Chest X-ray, PA view. Patient: 59 years old, sex M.
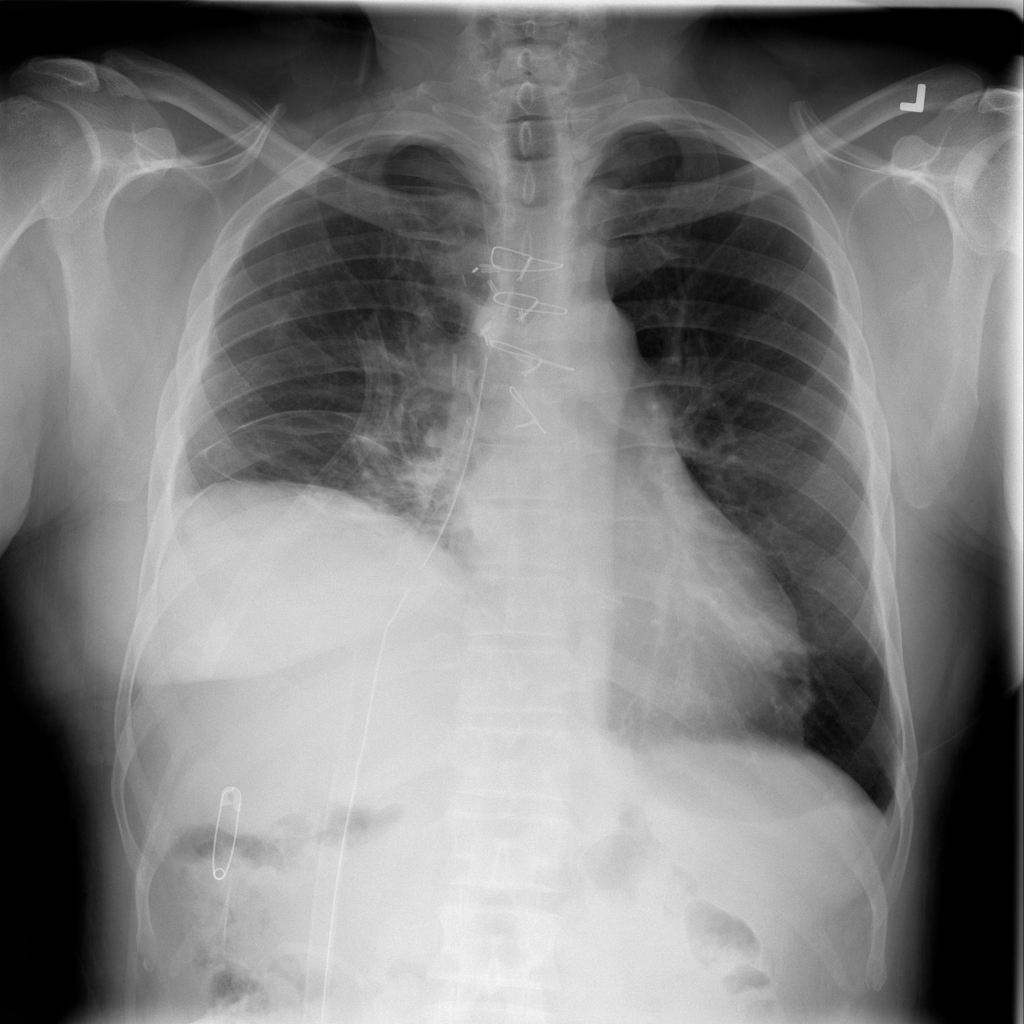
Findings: Pleural_Thickening